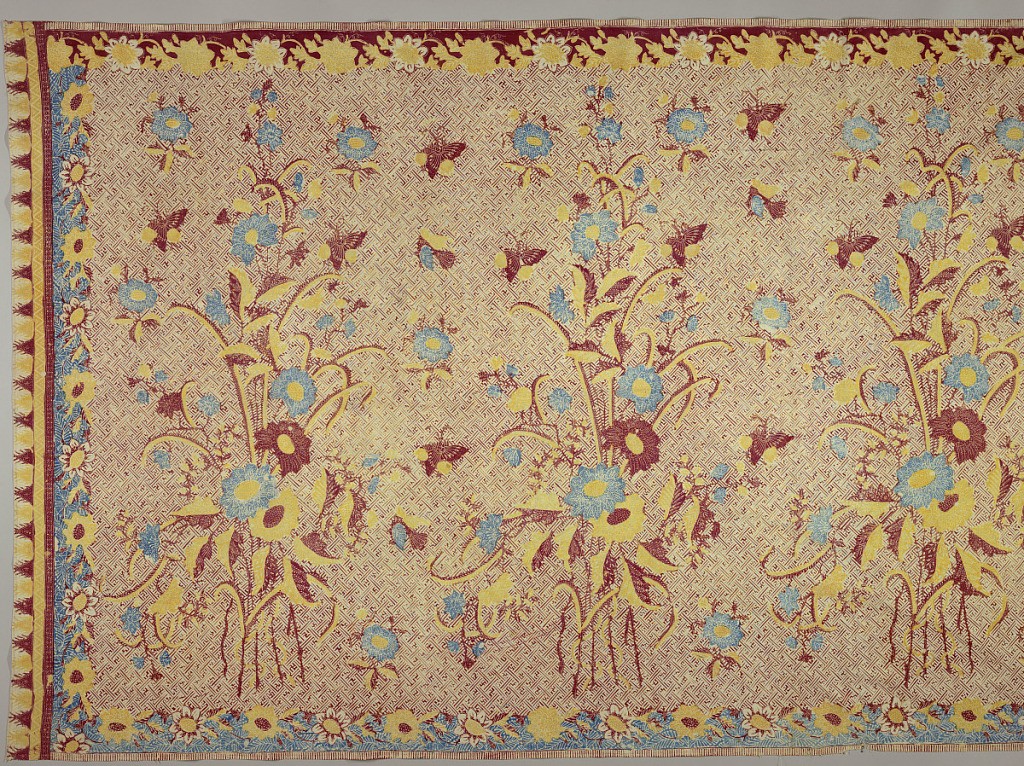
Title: Sarong
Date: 19th century
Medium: cotton Technique: wax resist dyeing (batik) on plain weave
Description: Batik sarong in red, blue, yellow, and cream color. Shows an all-over "banji" motif (swastika variation) with butterflies around a large-scale floral pattern ("buketan" motif), at intervals. Scalloped floral borders (a North Javanese batik innovation) within another border.